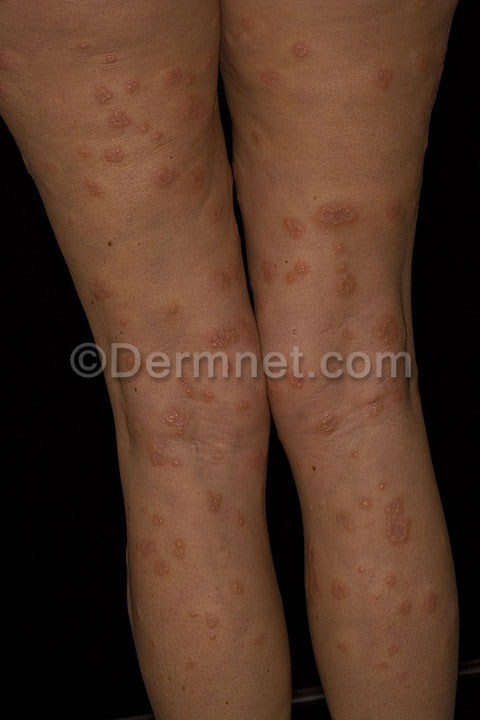
Disease: Vasculitis Photos